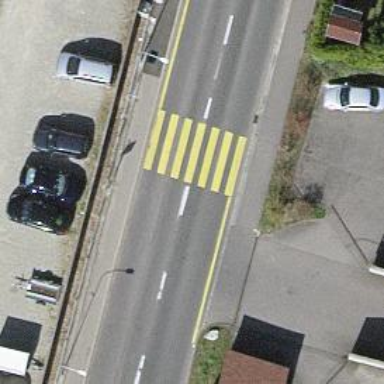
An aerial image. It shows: Marked road crossing.